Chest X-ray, PA view. Patient: 81 years old, sex F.
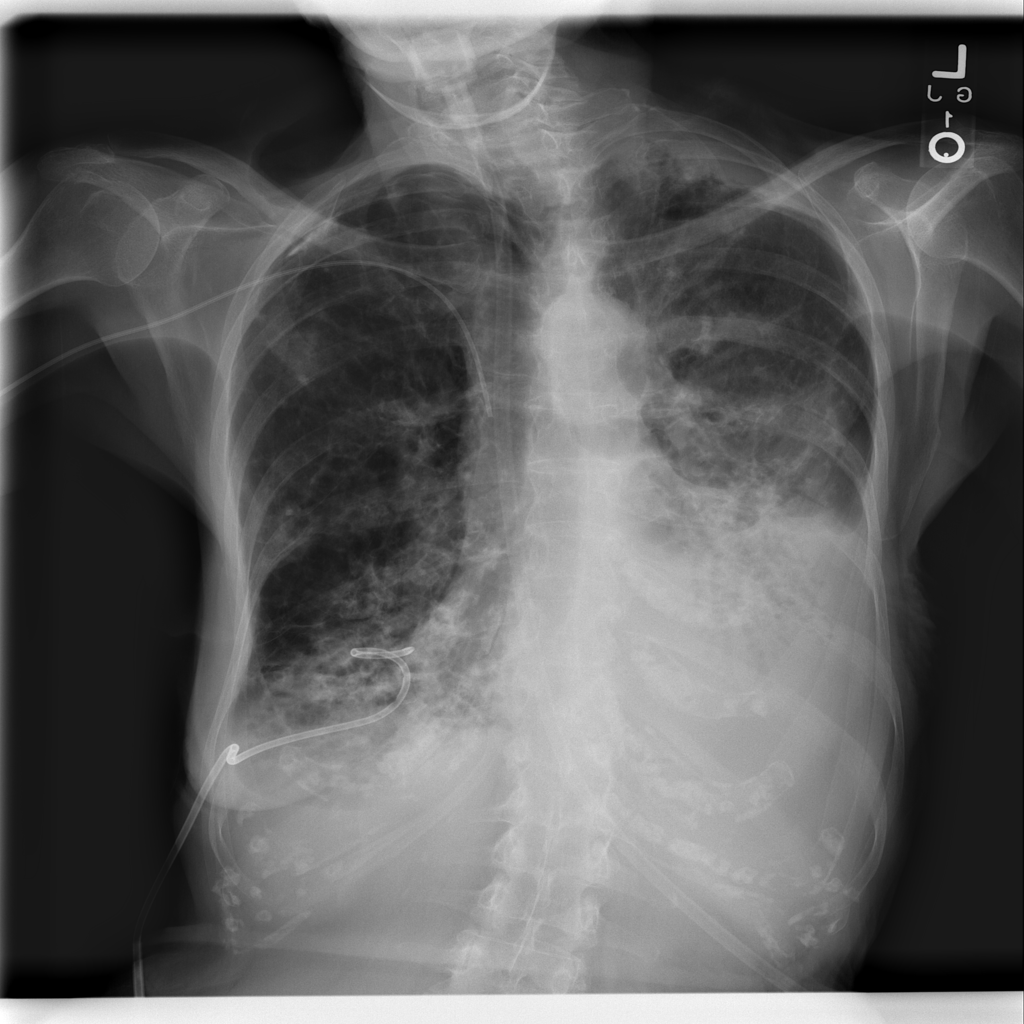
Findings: Consolidation, Fibrosis